Question: To open a regular share dialog like this one:

I use this following code:
'''
FB.ui({
method: 'share',
href: 'https://www.happymood.co',
}, function(response){});
'''
Now if I want the default option to show "On your " instead of "On your own Timeline", what changes must I make to this code?
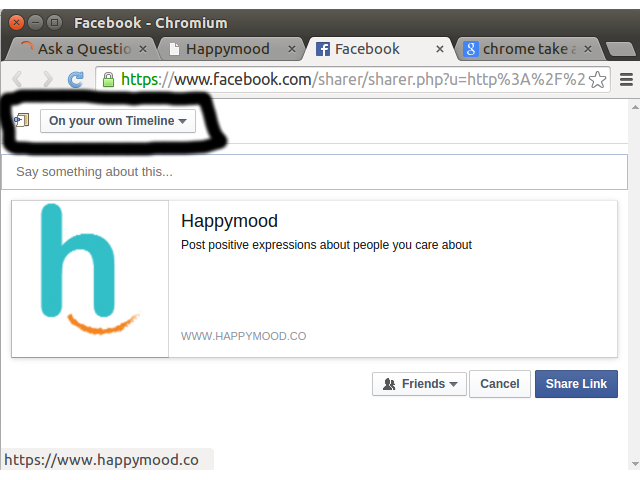
Answer: It's not possible at all to define another default setting. You can check out the Facebook docs to see what parameters you can use: <URL>